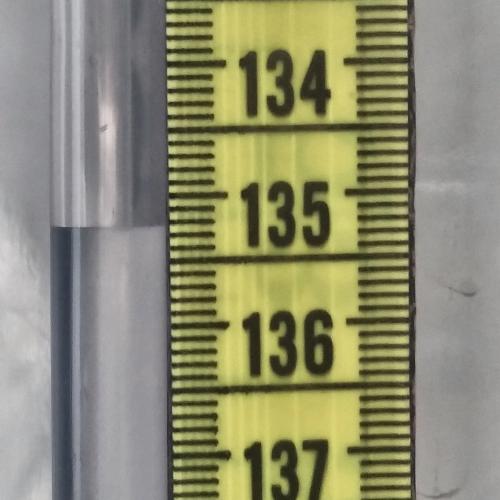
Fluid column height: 135.2 cm